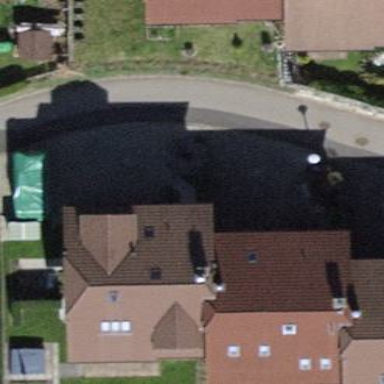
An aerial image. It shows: Gabled terrace building with the roof oriented across.